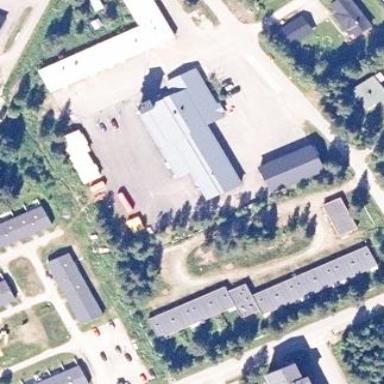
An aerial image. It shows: Fire station building.